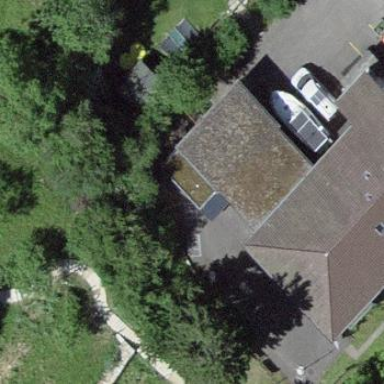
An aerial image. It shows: Service building.